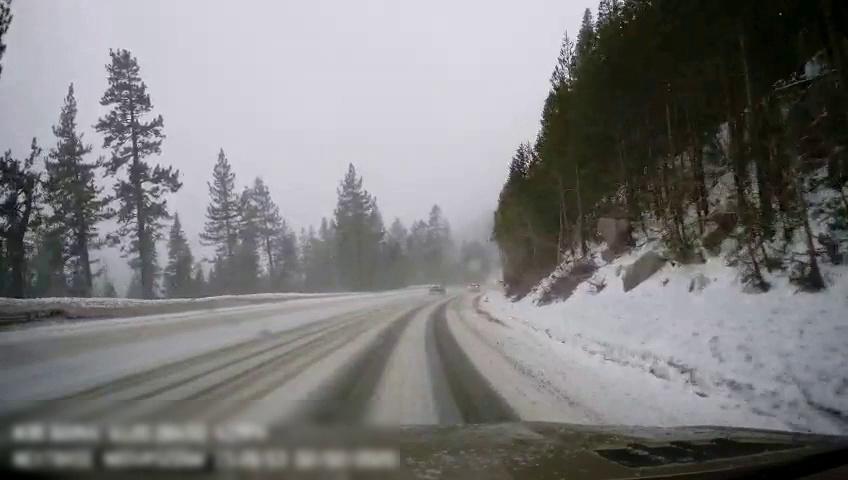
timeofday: Day
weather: Snowy
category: Drivable Space
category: Vehicles | Car
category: Vehicles | SUV